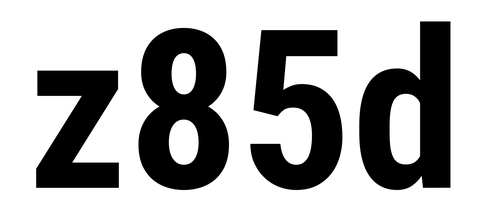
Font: Roboto_Condensed_Bold